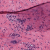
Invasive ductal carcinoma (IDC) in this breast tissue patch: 0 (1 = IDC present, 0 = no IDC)